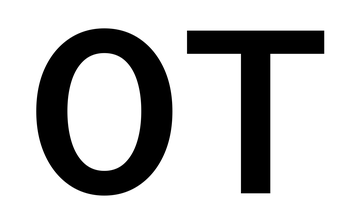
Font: InstrumentSans_SemiBold